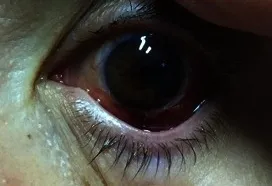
Fig. 8Next day after surgery.
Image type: medical_photograph (other_medical_photograph)